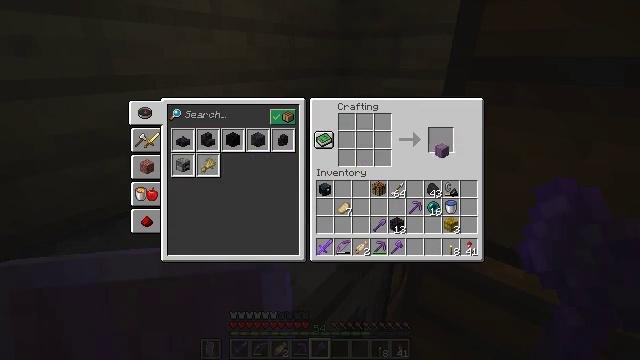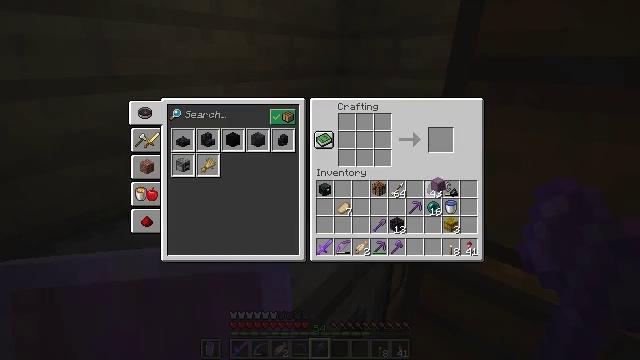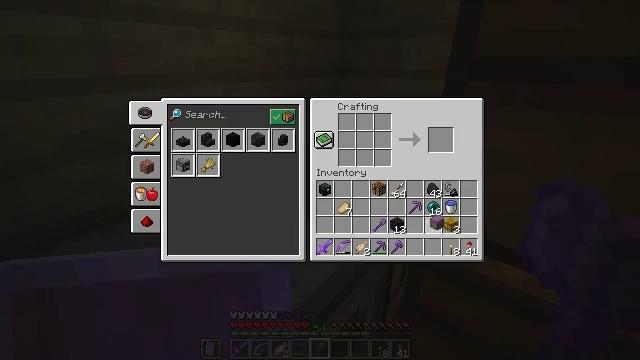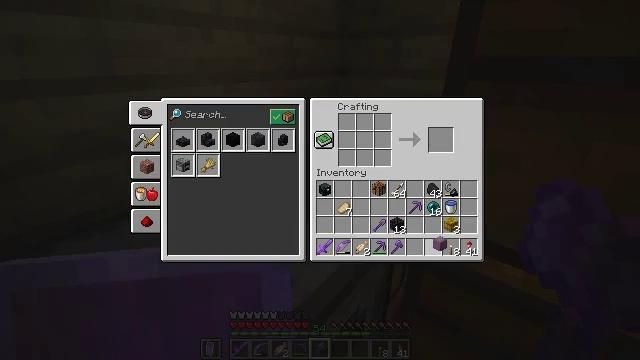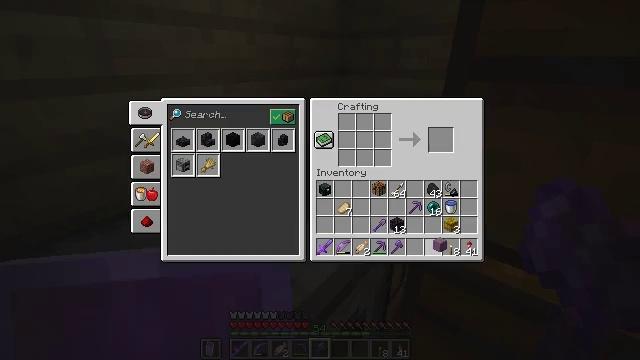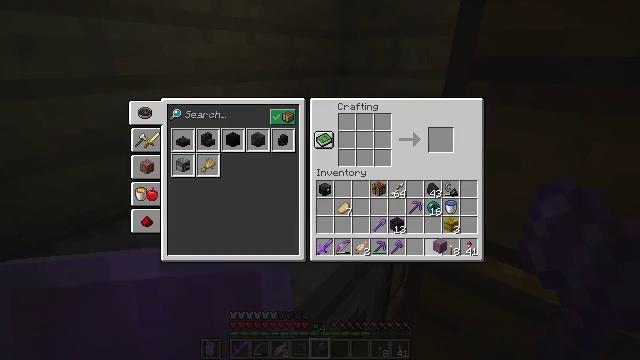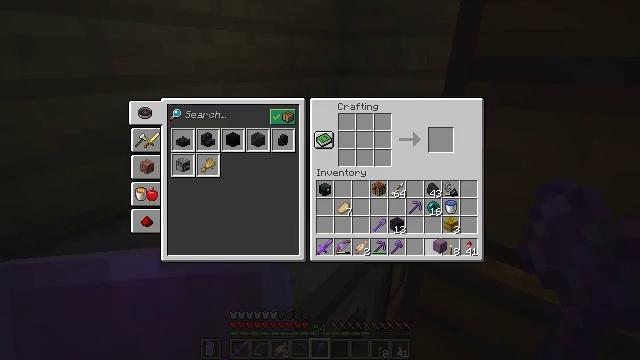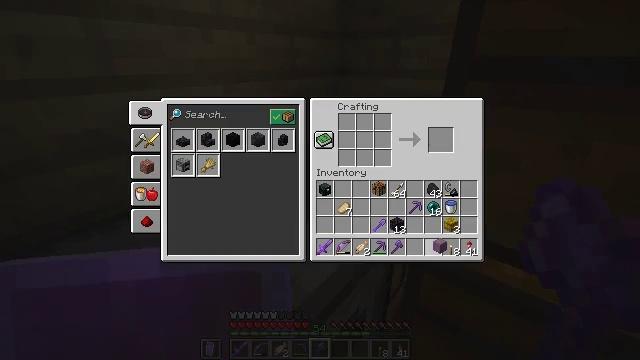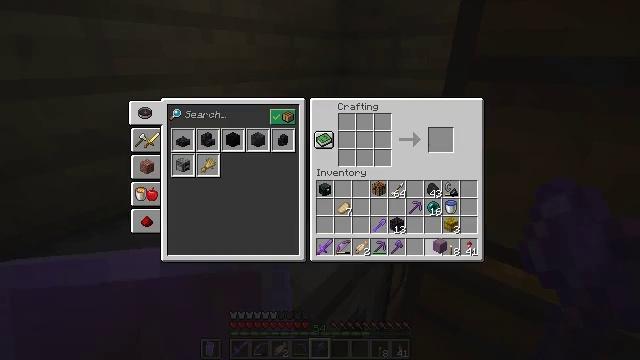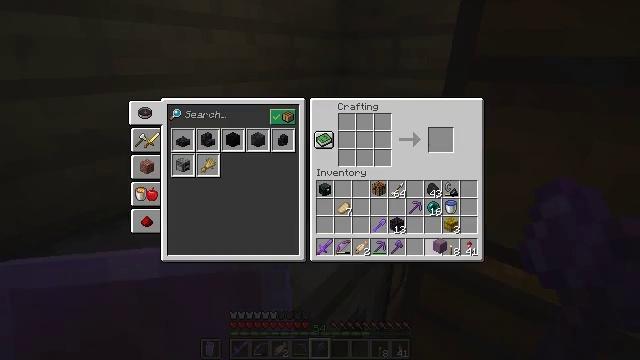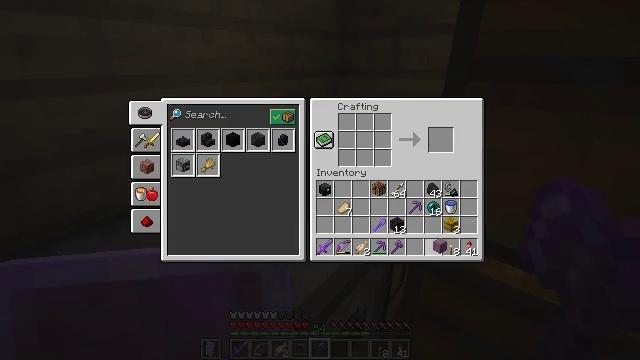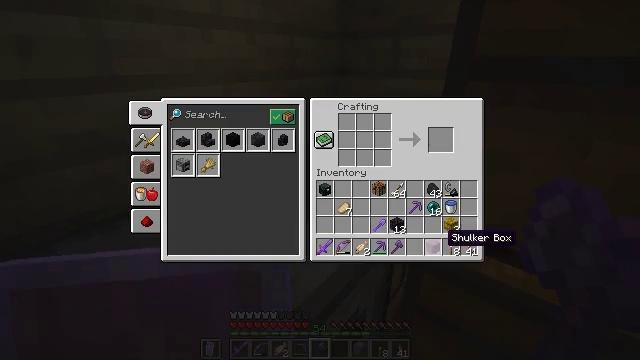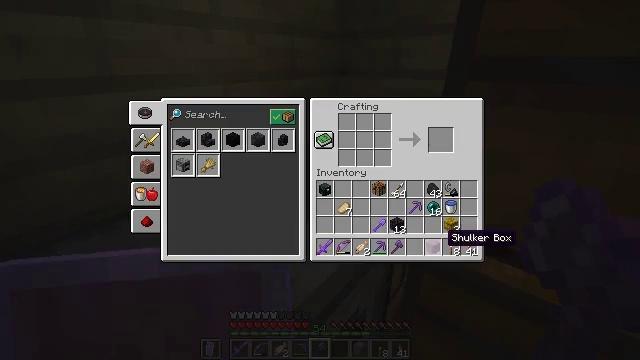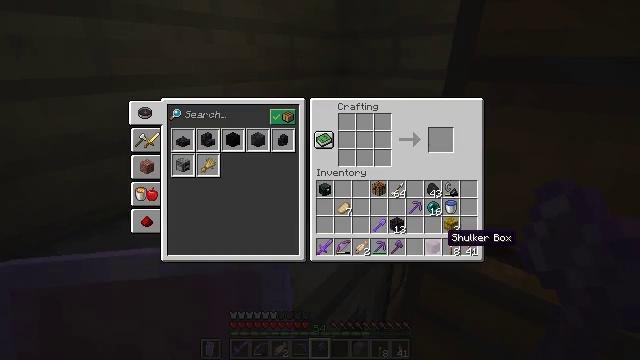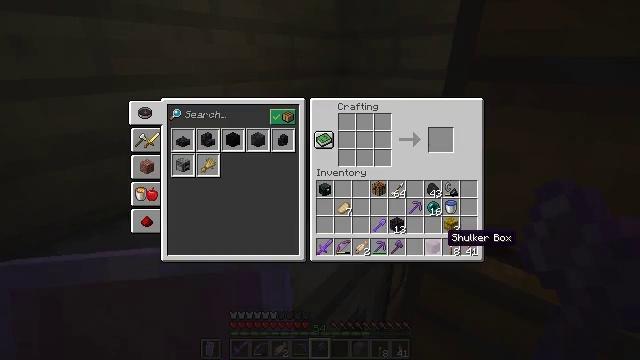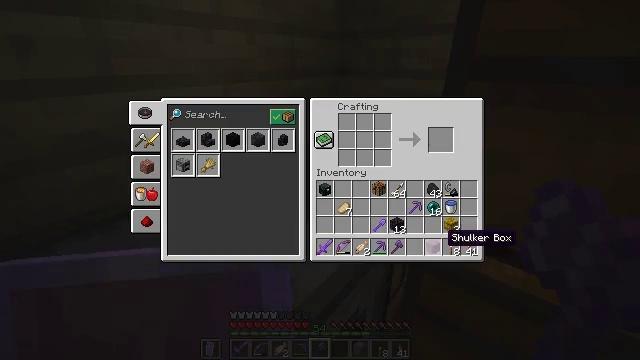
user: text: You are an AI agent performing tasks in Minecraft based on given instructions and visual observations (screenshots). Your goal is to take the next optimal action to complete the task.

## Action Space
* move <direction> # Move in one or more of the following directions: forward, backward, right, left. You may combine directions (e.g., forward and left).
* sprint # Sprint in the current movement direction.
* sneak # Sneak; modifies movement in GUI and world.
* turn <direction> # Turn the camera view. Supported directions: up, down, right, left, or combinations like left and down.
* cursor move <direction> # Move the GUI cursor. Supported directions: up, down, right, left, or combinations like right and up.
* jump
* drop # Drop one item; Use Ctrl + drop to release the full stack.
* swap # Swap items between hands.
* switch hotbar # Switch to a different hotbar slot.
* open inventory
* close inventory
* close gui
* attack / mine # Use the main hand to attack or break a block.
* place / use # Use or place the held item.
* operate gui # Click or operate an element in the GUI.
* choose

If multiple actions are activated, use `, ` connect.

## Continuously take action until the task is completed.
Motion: motion action
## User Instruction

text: craft item orange shulker box
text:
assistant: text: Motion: turn down
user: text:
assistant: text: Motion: turn down
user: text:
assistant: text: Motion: turn down
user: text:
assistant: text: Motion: no_op
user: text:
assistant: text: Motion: no_op
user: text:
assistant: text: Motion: no_op
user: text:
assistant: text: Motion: no_op
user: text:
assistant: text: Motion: no_op
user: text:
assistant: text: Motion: attack / mine
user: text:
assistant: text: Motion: attack / mine
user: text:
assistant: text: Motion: no_op
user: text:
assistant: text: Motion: no_op
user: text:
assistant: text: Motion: no_op
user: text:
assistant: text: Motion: no_op
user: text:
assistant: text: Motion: no_op
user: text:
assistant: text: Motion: no_op
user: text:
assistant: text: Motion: no_op
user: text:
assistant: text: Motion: turn right and up
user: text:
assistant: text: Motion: turn right and up
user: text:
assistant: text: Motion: turn right
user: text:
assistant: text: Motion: move right, turn right
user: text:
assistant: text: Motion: move right
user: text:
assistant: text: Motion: move forward and move right
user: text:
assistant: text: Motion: move forward and move right, turn left
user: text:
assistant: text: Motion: move forward and move right, turn left
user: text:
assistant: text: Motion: move forward and move right, turn left
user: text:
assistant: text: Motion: move forward, turn left
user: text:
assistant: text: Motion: turn left
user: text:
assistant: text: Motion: turn left and up
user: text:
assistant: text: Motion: turn left and up